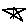
Label: star